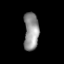
Tissue: lung
Cell type: Smooth muscle cells
Senescence score: 0.6305
Nuclear area (px): 545
Mean DAPI intensity: 148.666